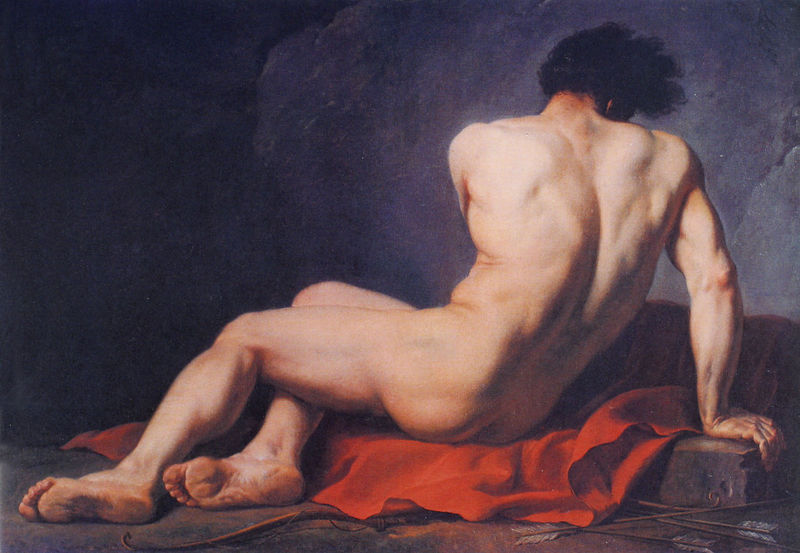
Titel: Académie
Institution: Cherbourg, Musée Thomas-Henry
Schlagwörter: akt, blau, dunkel, hand, mann, nackt, finger, grau, haar, hintergrund, ohr, orange, rücken, schwarz, stützen, rot, tuch, arm, stein, hals, boden, haare, höhle, kontrast, beine, füße, bogen, fels, blue, feathers, red, white, black, dark, gray, grey, hair, painting, portrait, sitting, wall, muskeln, blanket, pink, floor, knie, stütze, fuss, rückenakt, schulterblatt, jüngling, sad, silver, sohle, classical, man, naked, nude, nudity, roman, stone, ear, head, feet, male, light, purple, shadow, pfeil, step, pfeile, cupid, drapery, cape, neck, renaissance, back, butt, foot, hips, study, legs, cloth, fingers, warrior, schwarzhaarig, towel, figure, pale, shoulders, act, tan, arrow, bow, muscle, fußsohlen, thighs, knee, leg, europe, muscles, hip, ass, tile, hähle, arrows, naked man, po, buttock, torso, toes, wrist, calf, beine#, elbow, hidden, buttocks, crevice, hiding, heair, archer, archery, spine, calves, soles, bos, mustcles, bicepts, tricepts, fletch, twiisted, fletches